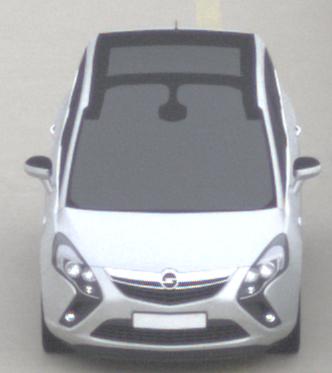
Make: Opel
Model: Zafira Tourer 1.8
Detailed model: Zafira (C) Tourer
Model produced from: 2012/01
Model produced until: 2015/06
Doors: 5
Color: white
Road condition: dry road
Daytime: morning or afternoon
Contrast: low contrast